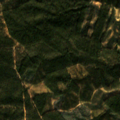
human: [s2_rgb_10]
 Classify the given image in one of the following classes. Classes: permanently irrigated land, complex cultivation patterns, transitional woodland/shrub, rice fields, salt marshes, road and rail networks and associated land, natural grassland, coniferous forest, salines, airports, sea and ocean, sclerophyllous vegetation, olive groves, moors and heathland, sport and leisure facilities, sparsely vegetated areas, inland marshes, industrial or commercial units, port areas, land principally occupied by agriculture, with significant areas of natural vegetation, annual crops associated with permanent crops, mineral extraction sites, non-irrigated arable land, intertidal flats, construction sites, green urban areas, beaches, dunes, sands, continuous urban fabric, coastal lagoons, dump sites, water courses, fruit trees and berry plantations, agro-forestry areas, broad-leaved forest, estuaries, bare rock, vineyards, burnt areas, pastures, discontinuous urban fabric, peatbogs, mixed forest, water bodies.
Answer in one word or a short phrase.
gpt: broad-leaved forest, transitional woodland/shrub